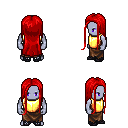
a pixel art fantasy rpg character, male body template, dark elf, purple skin, gold chest armor, robe skirt, red extra-long hairstyle, ghillies, four views (front, back, left, right), 2x2 character sprite sheet, small pixel art, hard edges, no anti-aliasing